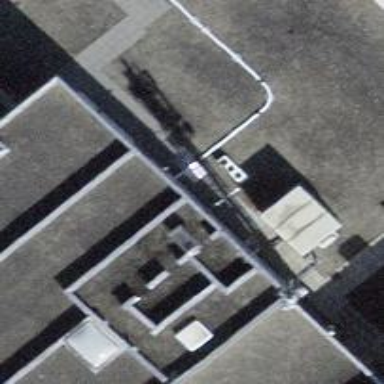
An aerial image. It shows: Communication tower.